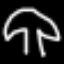
Label: mushroom